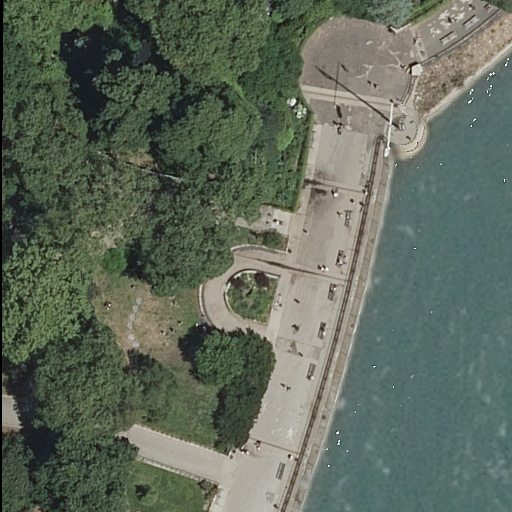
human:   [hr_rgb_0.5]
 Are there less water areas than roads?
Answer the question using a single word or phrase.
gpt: yes

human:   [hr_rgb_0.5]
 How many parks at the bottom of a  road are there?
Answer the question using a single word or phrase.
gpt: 0

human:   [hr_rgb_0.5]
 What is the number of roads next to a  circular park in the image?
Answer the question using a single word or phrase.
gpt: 0

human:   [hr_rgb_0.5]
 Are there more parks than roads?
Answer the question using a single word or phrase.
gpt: no

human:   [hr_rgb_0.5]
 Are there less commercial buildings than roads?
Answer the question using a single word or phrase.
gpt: yes

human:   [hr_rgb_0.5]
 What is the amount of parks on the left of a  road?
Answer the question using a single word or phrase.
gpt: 0

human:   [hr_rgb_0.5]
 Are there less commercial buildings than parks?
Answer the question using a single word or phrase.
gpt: yes

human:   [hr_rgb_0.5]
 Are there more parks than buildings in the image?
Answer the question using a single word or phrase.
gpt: yes

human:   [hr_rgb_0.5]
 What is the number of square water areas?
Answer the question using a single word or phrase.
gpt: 0

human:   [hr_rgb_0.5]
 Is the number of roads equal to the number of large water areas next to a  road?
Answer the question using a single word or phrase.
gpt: no

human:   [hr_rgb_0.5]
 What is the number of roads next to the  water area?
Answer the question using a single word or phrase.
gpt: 7

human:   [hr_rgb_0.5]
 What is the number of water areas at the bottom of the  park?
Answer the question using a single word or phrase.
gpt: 1

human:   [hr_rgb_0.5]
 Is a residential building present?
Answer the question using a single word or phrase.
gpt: no

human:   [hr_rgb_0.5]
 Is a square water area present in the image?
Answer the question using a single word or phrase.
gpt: no

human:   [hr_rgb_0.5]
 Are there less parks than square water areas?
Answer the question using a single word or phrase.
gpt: no

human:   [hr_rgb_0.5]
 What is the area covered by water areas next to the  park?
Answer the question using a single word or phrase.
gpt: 2540m2

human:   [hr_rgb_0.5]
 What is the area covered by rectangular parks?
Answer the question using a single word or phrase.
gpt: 82m2

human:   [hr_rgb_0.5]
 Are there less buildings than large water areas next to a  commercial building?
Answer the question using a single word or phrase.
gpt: no

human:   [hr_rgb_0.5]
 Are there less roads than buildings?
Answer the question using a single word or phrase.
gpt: no

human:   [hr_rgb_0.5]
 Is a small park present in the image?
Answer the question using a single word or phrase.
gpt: yes

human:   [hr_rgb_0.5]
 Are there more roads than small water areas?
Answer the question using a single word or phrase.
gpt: yes

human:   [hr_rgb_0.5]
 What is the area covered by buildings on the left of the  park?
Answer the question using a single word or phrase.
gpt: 0m2

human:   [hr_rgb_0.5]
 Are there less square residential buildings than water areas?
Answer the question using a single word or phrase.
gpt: yes

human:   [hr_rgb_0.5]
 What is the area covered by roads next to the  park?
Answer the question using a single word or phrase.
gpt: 0m2

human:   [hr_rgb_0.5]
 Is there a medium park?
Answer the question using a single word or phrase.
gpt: no

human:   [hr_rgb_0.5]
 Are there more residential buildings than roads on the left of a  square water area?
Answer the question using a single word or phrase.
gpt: no

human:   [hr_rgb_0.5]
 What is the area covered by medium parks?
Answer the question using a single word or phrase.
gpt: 0m2

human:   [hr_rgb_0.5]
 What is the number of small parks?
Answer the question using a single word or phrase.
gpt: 1

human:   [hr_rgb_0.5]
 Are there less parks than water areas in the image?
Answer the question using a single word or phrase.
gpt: no

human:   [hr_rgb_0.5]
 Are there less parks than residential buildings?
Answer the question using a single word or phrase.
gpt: no

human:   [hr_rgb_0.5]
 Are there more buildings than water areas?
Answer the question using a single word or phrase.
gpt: no

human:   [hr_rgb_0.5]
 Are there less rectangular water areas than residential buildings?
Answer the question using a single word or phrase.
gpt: no

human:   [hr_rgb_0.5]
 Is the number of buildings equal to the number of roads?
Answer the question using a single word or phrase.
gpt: no

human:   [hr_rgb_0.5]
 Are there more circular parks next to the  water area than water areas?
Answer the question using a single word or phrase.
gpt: no

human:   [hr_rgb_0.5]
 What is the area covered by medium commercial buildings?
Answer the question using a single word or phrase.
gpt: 0m2

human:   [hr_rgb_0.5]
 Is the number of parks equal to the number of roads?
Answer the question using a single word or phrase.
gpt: no